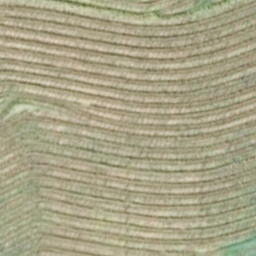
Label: agricultural